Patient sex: F
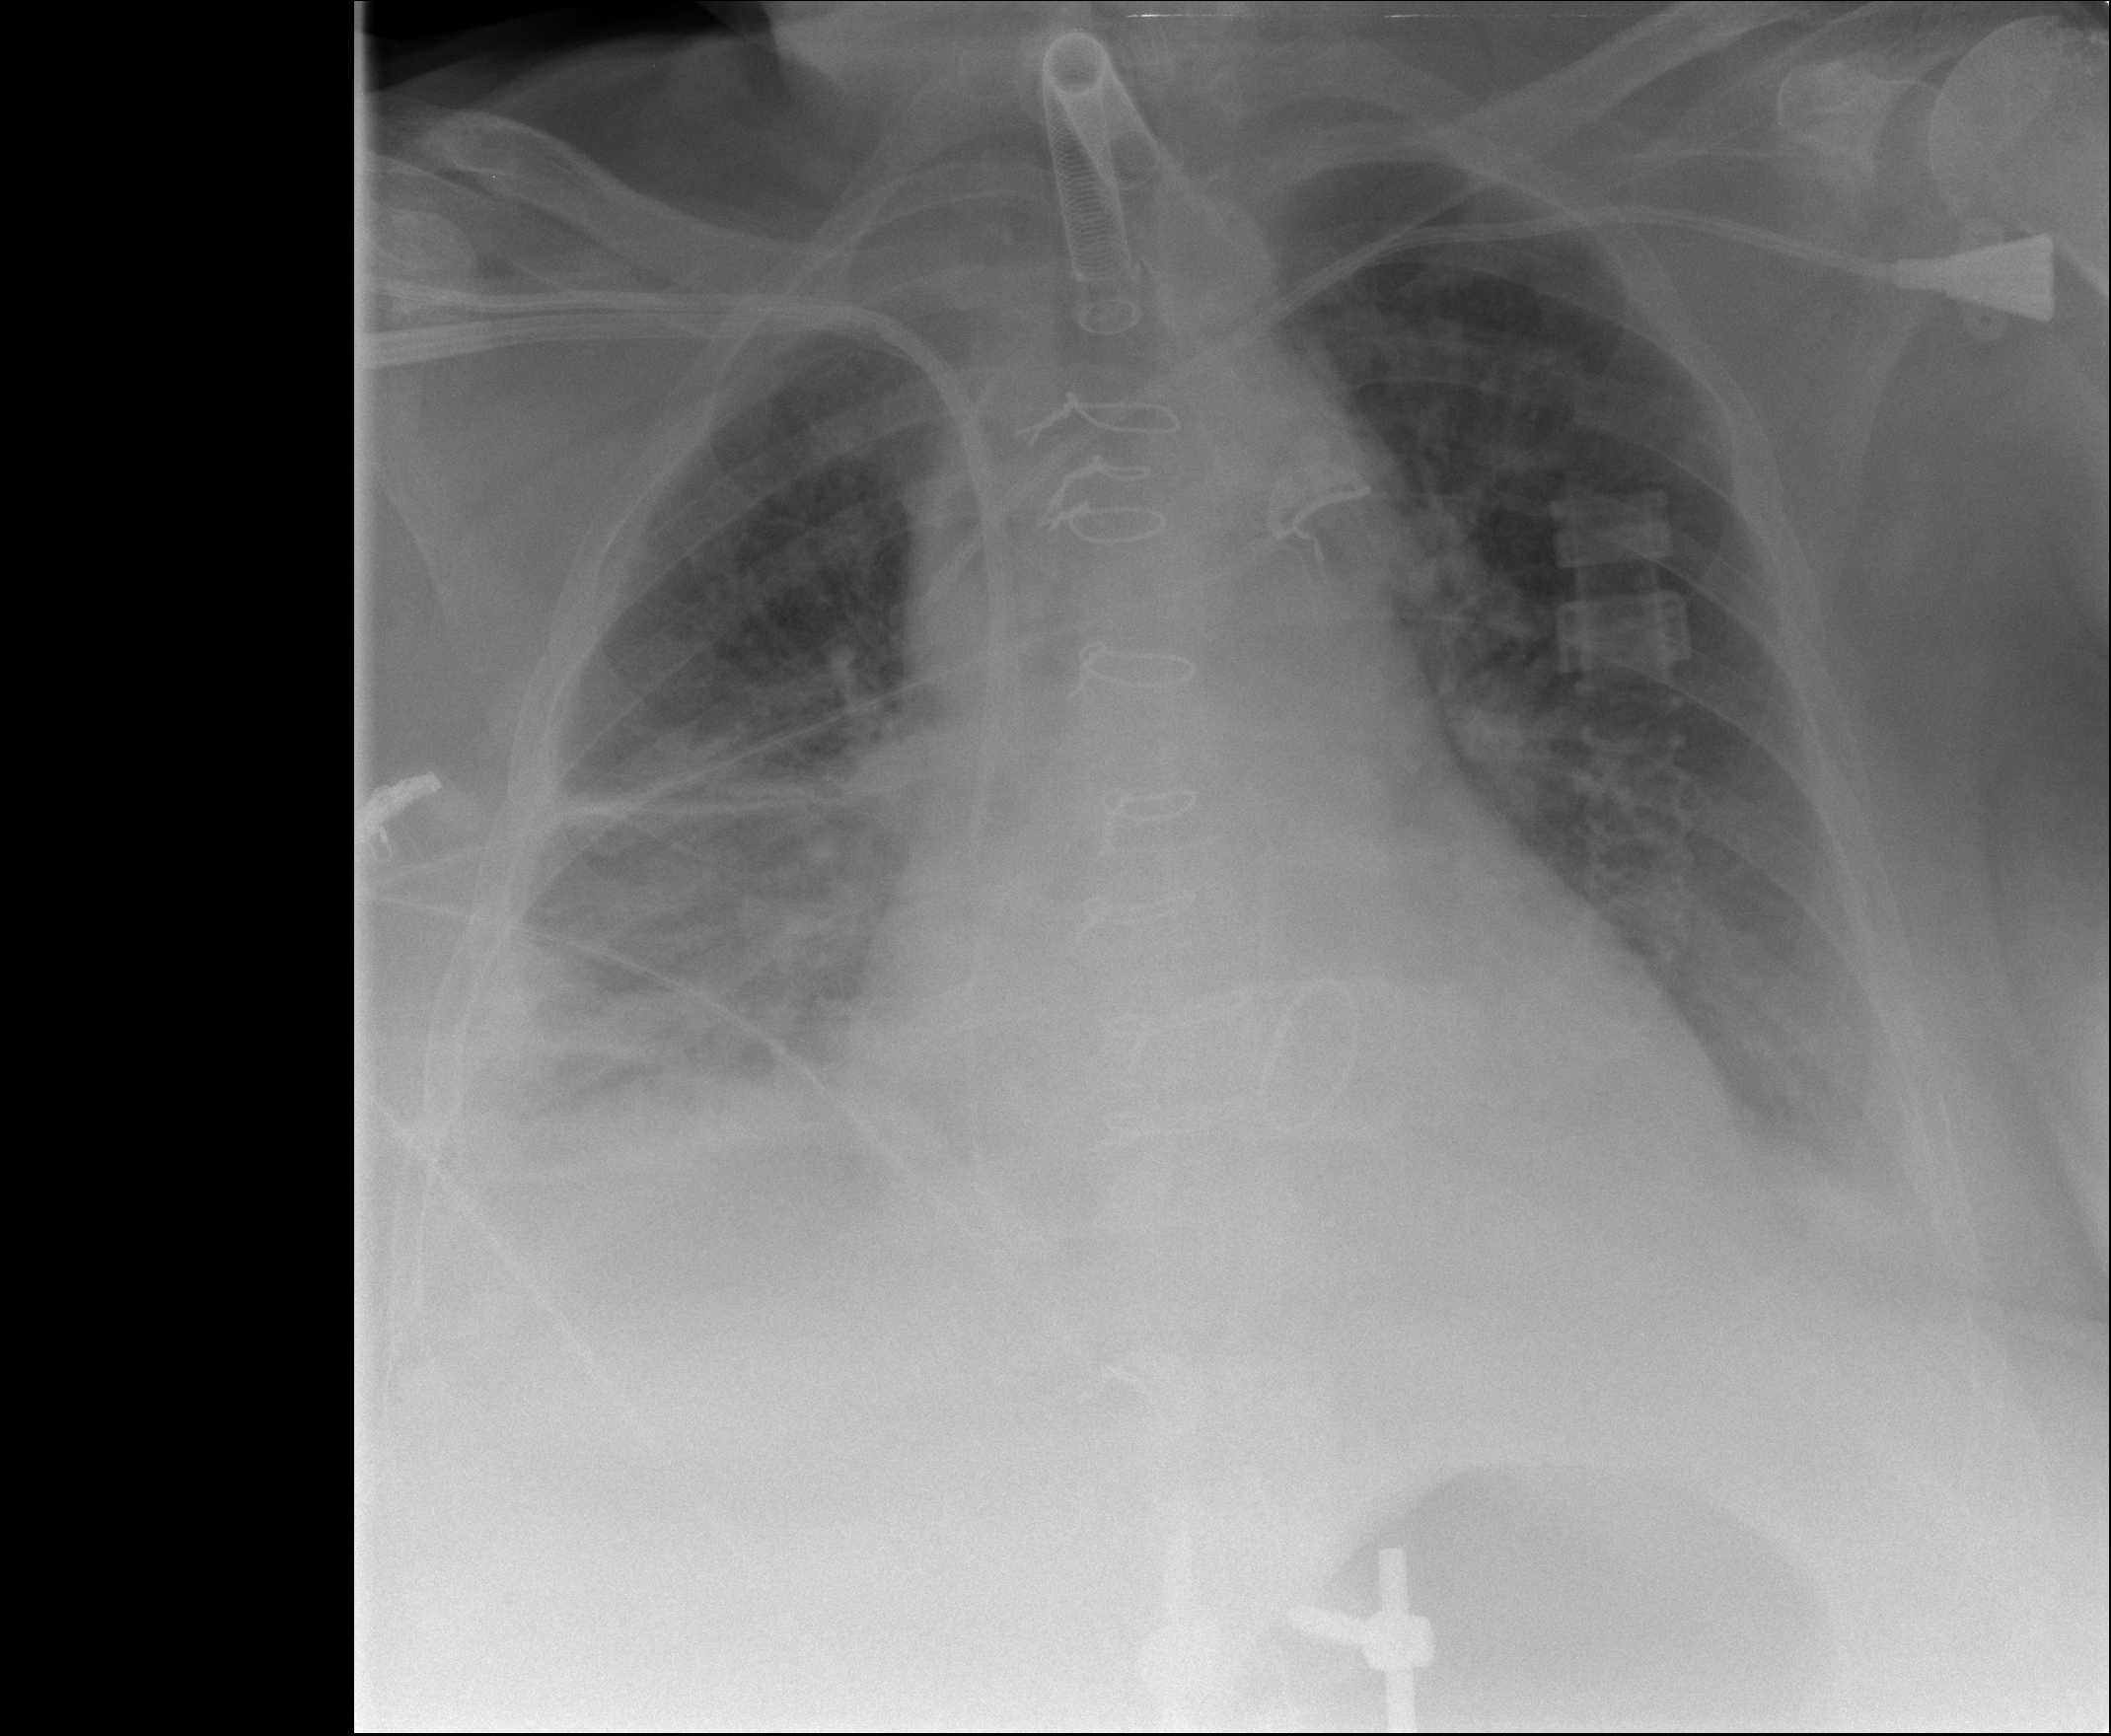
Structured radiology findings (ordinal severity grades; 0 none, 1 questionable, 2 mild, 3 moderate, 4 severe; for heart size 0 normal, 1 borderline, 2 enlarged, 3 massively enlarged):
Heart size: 2
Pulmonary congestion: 2
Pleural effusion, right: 3
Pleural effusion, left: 2
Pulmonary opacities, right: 2
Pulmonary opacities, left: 1
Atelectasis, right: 3
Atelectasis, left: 2